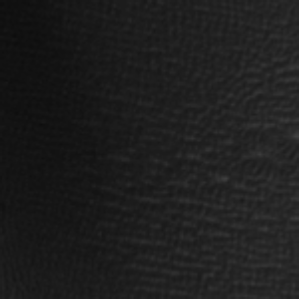
Label: frost